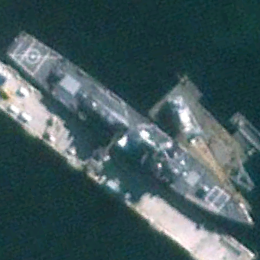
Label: destroyer